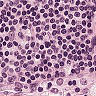
Metastatic tissue present: no